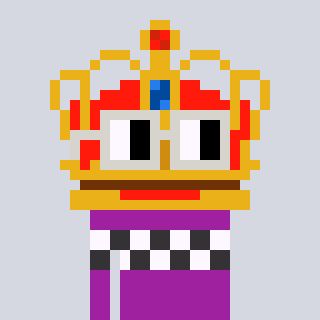
a pixel art character with square light gray glasses, a crown-shaped head and a magenta-colored body on a cool background